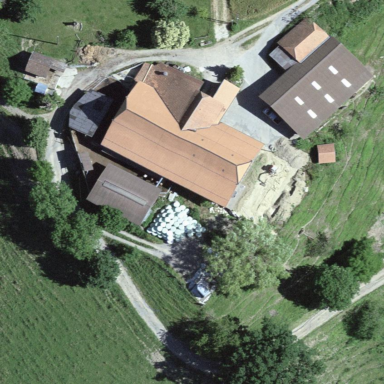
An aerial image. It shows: Farmyard area.